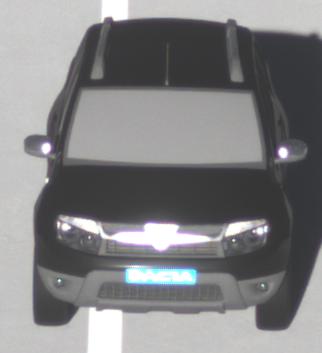
Make: Dacia
Model: Duster dCi 110 FAP
Detailed model: Duster (I)
Model produced from: 2010/06
Model produced until: 2013/11
Doors: 5
Color: black
Road condition: dry road
Daytime: morning or afternoon
Contrast: high contrast